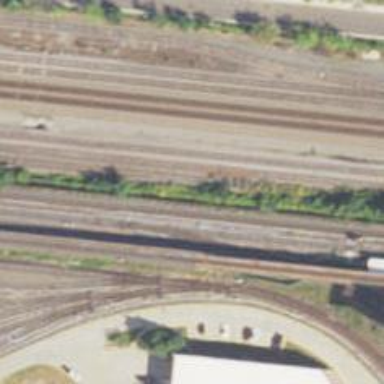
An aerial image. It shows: Electrified rail service yard.